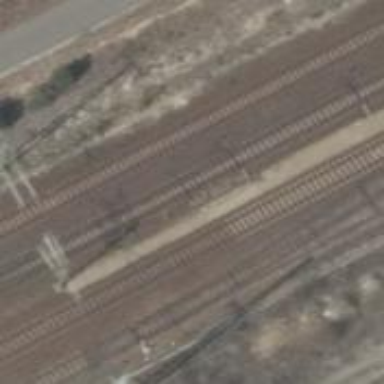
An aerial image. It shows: Railway switch.